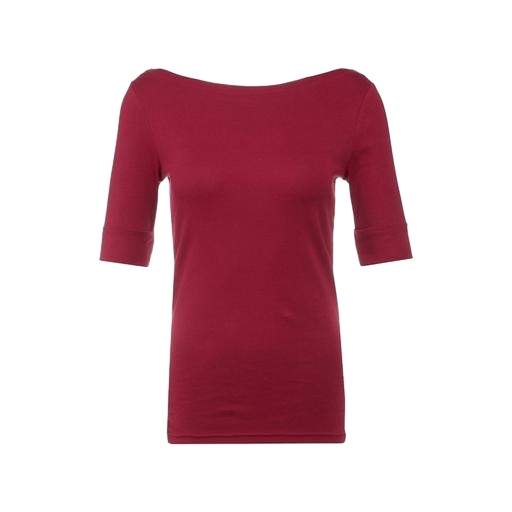
red three-quarter-sleeve scoop-neck t-shirt only macy, red boat-neck top, boat-neck top, white background